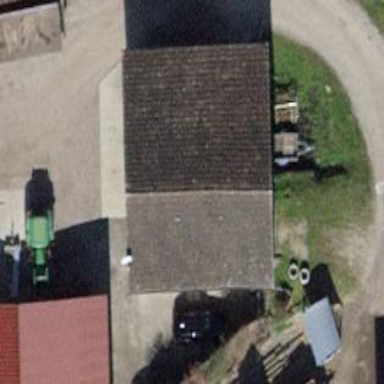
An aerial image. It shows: Farm auxiliary building with gabled roof.